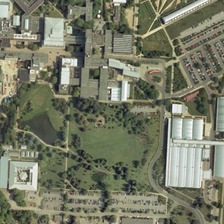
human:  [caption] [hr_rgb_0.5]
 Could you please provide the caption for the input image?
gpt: many buildings and some green trees are in a school .

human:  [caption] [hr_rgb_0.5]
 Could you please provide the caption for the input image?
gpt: many buildings and some green trees are in a school .

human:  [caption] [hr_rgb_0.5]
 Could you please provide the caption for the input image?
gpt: many buildings and some green trees are in a school .

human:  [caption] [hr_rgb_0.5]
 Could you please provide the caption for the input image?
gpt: many buildings and some green trees are in a school .

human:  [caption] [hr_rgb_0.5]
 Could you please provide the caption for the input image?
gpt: many buildings and some green trees are in a school .